Interaction volume radius: 5 \u00c5
Interaction volume height: 10 \u00c5
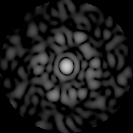
Disorder parameter: 0.8309